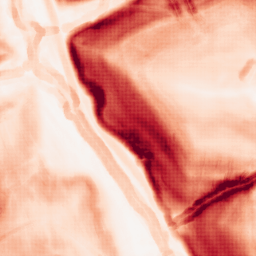
Category: morphological
Decomposition family: morphological_gradient
Decomposition parameters: size: 5
shape: disk
Upsampling method: sinc_blackman
Upsampling parameters: scale: 8
kernel_size: 16
Upsampling scale: 8